Field crop: tomato
Growth stage: 1
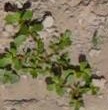
Species: portulaca